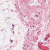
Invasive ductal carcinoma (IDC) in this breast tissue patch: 0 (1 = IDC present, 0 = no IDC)